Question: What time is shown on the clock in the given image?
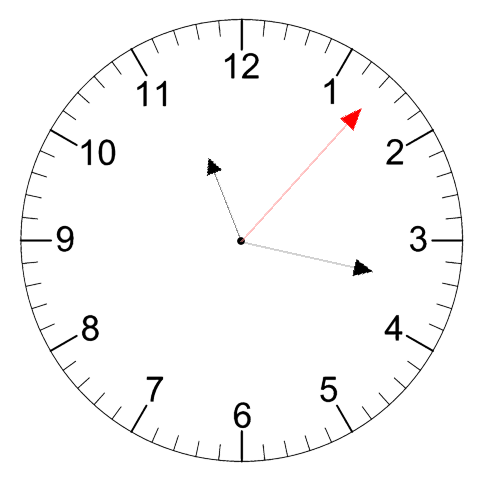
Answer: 11:17:07